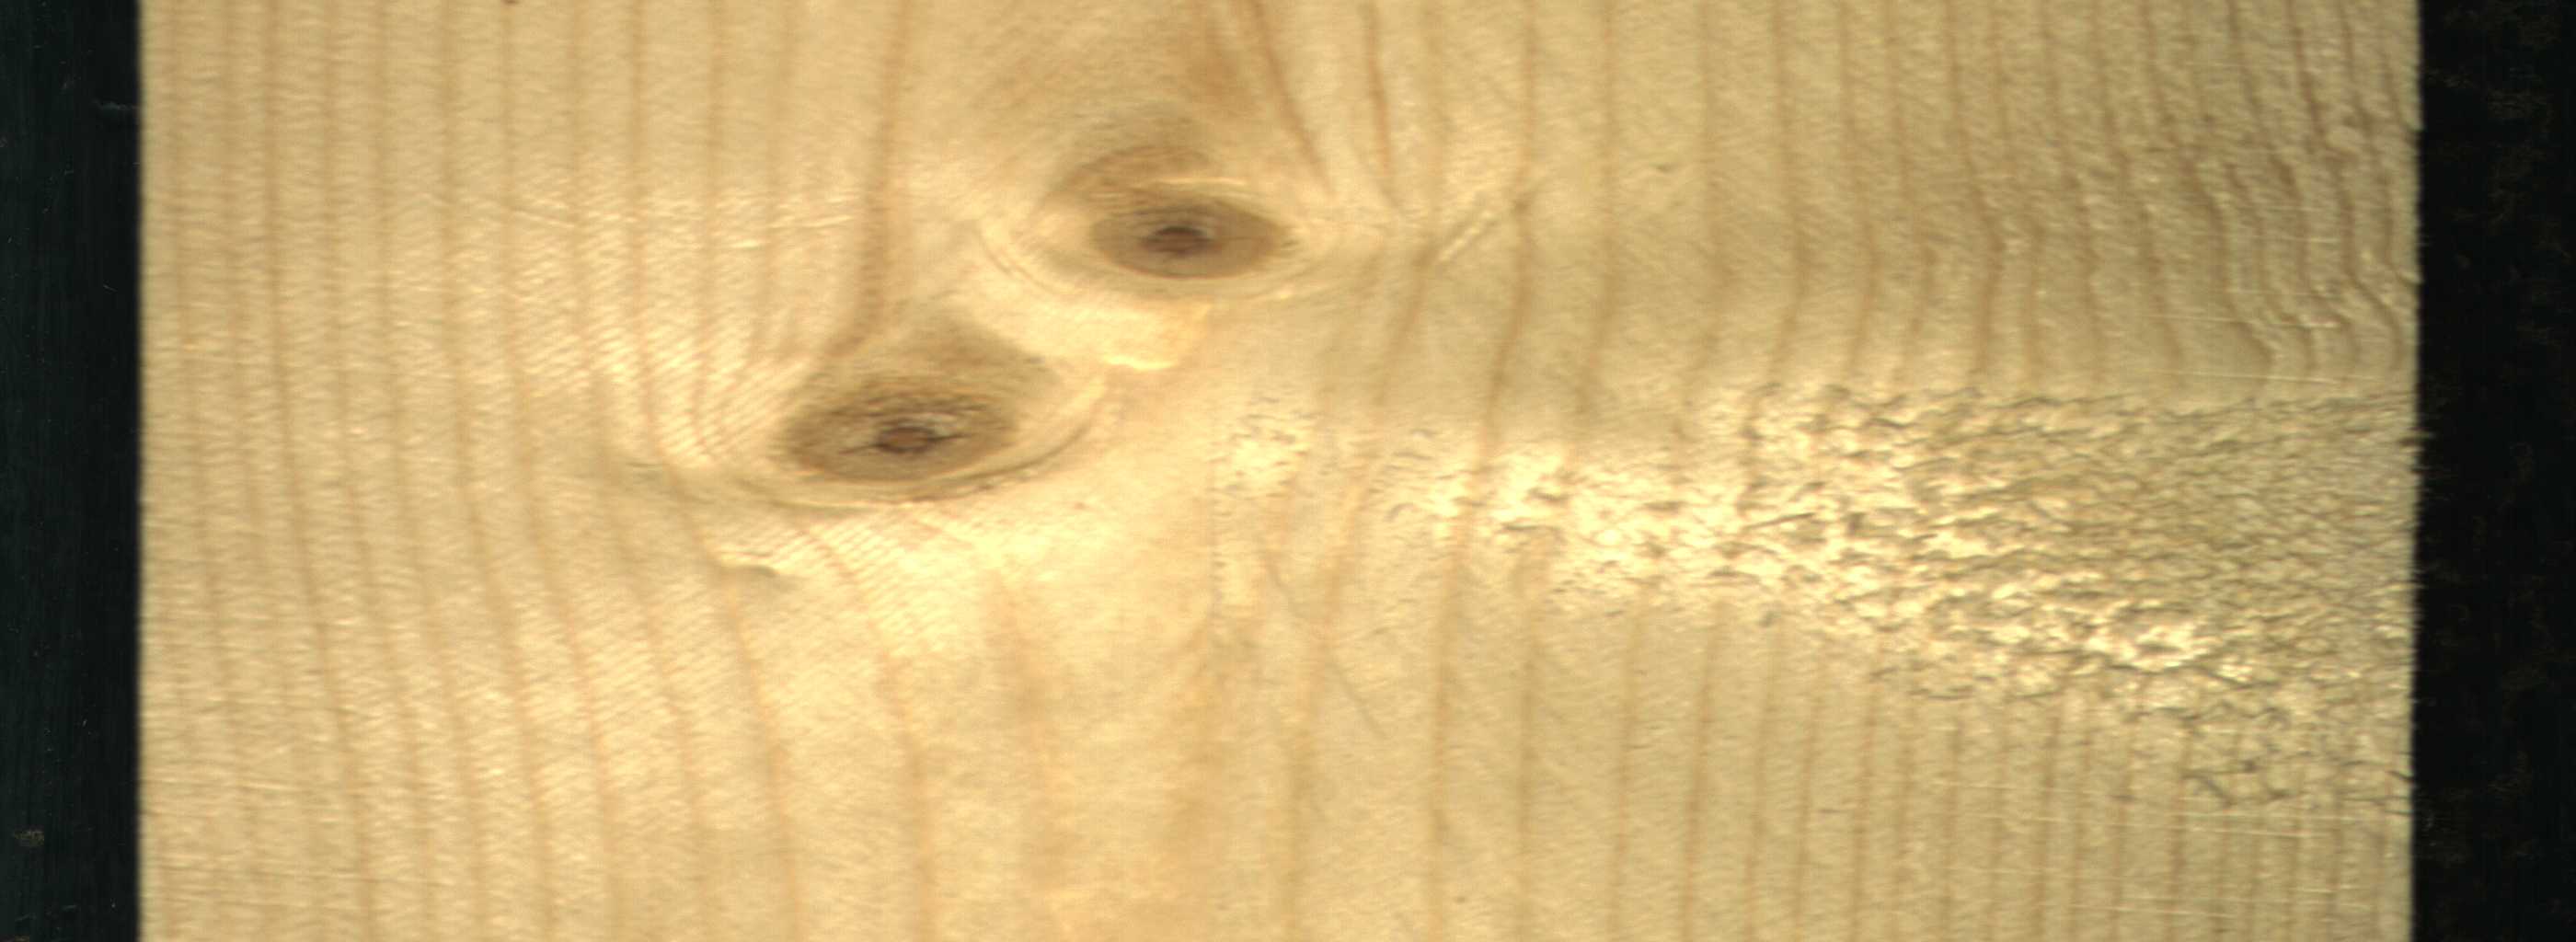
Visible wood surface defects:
Live_Knot
Live_Knot